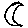
Label: moon